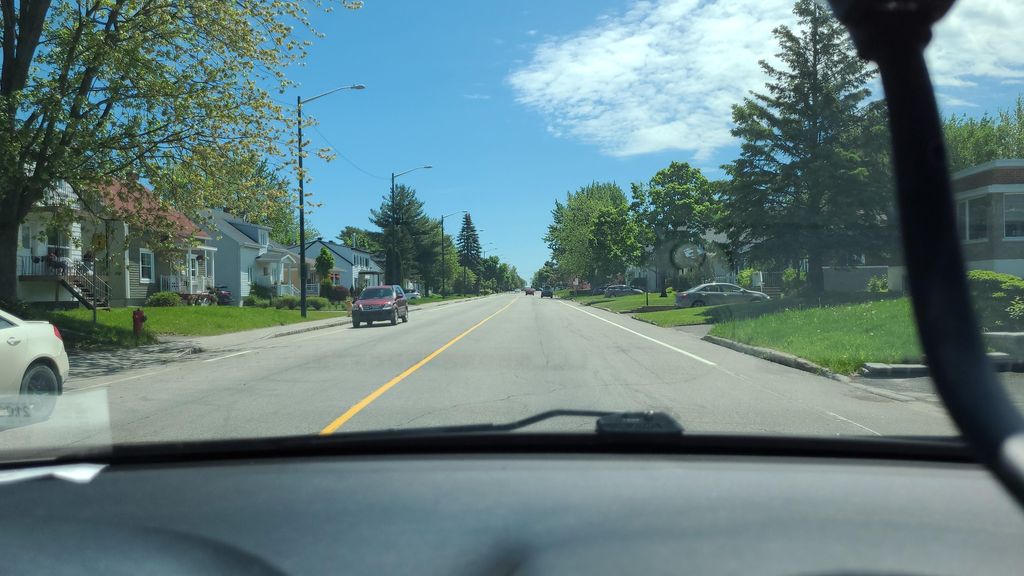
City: quebec_city